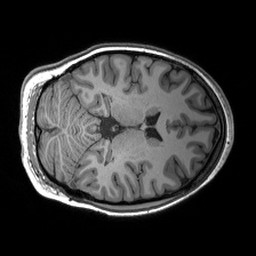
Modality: T1w
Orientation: axial
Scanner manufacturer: siemens
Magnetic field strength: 3 T
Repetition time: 2.53 s
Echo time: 0.00288 s